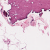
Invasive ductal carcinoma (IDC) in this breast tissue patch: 0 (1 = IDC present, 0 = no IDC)